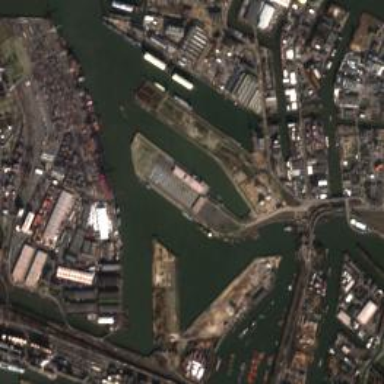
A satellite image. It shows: Man-made quay.